Field crop: tomato
Growth stage: 1
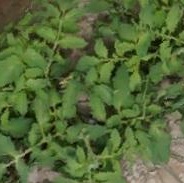
Species: tomato